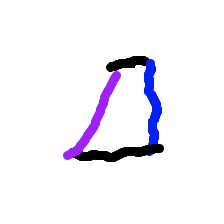
Shape: trapezoid